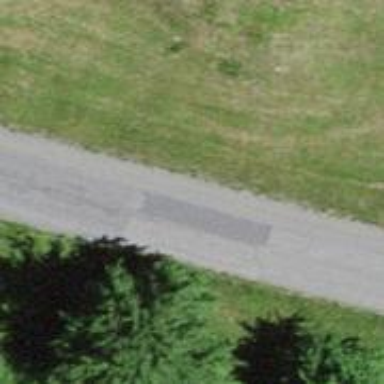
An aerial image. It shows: Unclassified road.